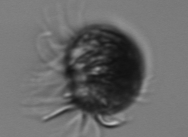
Label: Pelagostrobilidium